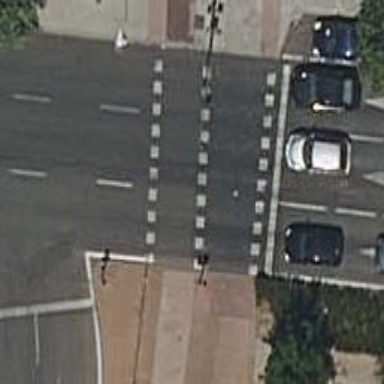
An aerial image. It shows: Crossing with traffic signals.